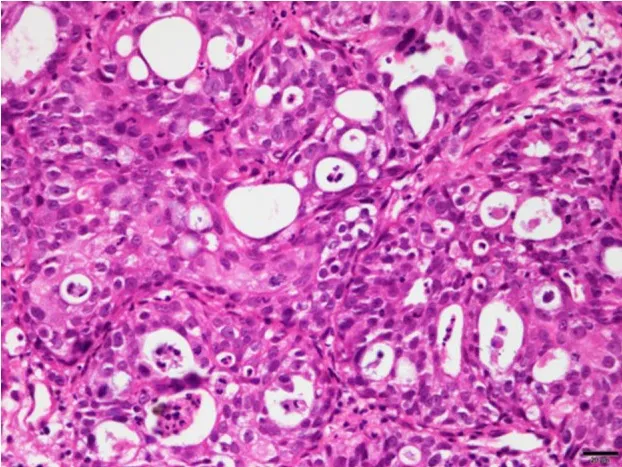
Histopathology of adenocarcinoma in the left tympanic bulla of a 7-year-old American shorthair cat. Microscopically, the mass was made up of glandular and solid pattern proliferation of polygonal to columnar epithelial cells. Neoplastic cells had abundant eosinophilic granular cytoplasm, and some cells had varying degrees of vacuolated cytoplasm. The nuclei of these cells were round to oval in shape and had one or two prominent nucleoli. These cells were moderately pleomorphic, and no mitotic figures were shown.
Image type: pathology (h&e)